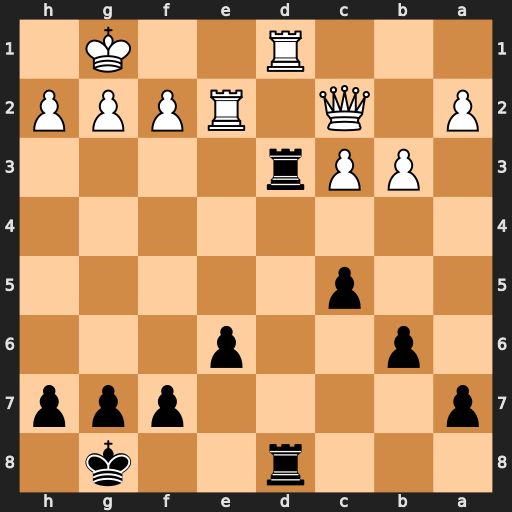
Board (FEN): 3r2k1/p4ppp/1p2p3/2p5/8/1PPr4/P1Q1RPPP/3R2K1
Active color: b
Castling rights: -
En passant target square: -
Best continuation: Rxd1+ Qxd1 Rxd1+ Re1 Rxe1#